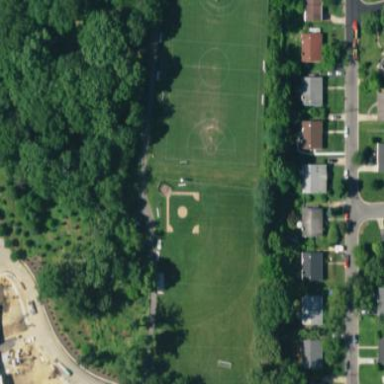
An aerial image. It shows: Softball pitch for leisure land activities.